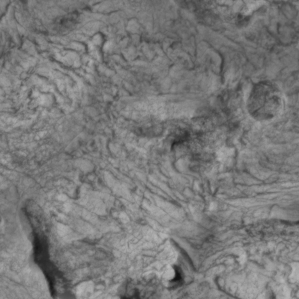
Label: non_frost